Field crop: maize
Growth stage: 2
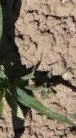
Species: maize